Field crop: maize
Growth stage: 1
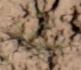
Species: lolium